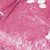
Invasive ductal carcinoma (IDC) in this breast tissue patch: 0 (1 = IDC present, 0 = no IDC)